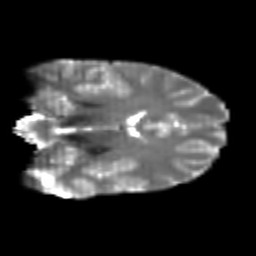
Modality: T2w
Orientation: coronal
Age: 21
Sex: female
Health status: healthy
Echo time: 0.074 s